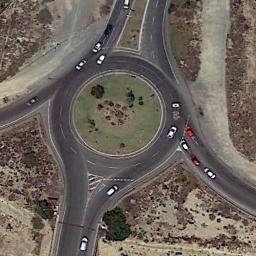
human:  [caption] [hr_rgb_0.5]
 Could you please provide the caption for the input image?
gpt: There are several moving vehicles on the road at the roundabout, With some trees and a large area of ​​wasteland around the roundabout .

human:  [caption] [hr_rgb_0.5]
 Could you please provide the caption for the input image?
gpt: The roundabout connects some roads and some cars are driving on the roundabout .

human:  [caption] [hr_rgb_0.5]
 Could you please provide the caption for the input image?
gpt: The roundabout is on the grass next to the bare land .

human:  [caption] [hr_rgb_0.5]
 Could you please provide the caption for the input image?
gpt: There are some cars at the roundabout .

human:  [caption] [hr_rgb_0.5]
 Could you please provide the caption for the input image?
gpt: There are some brown dirt around the roundabout .